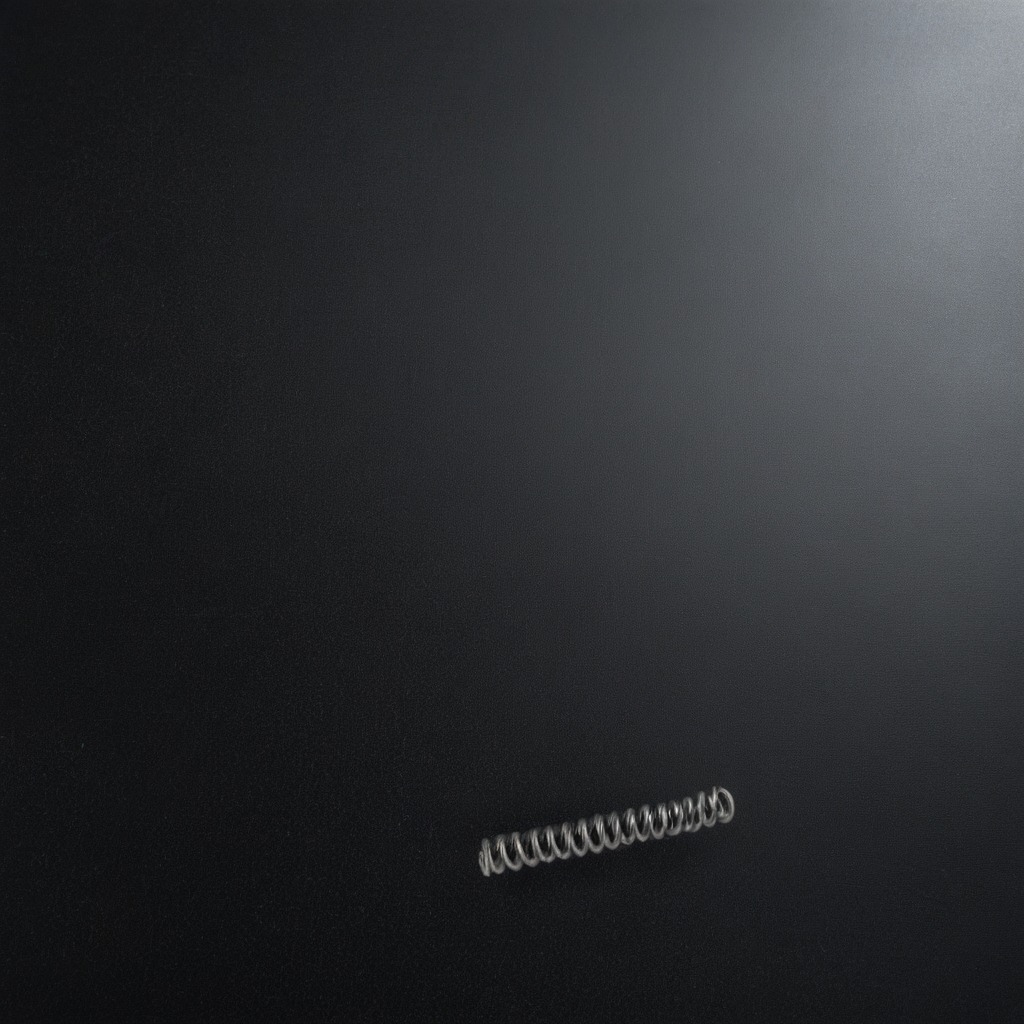
A coiled metal spring is lying on a clean granite tabletop covered with a black rubber mat inside a workshop under bright overhead lighting crisp shadows high clarity worn but beneath the mat